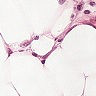
Metastatic tissue present: yes